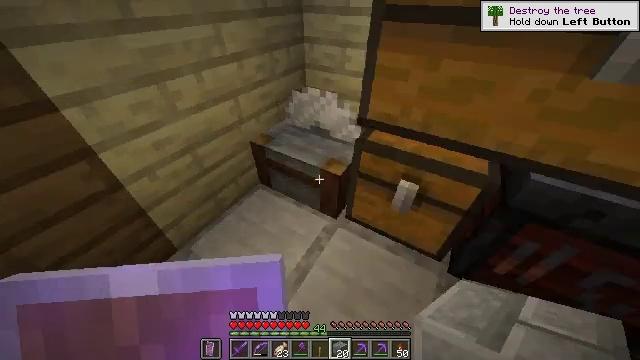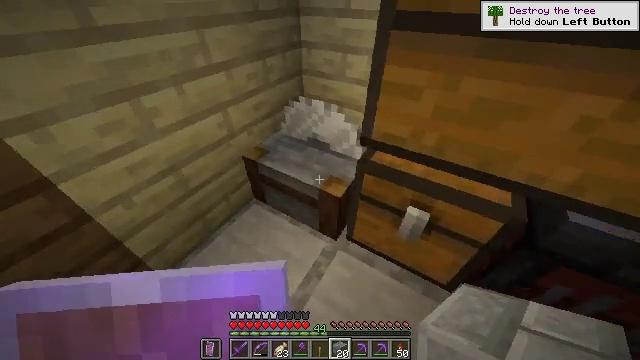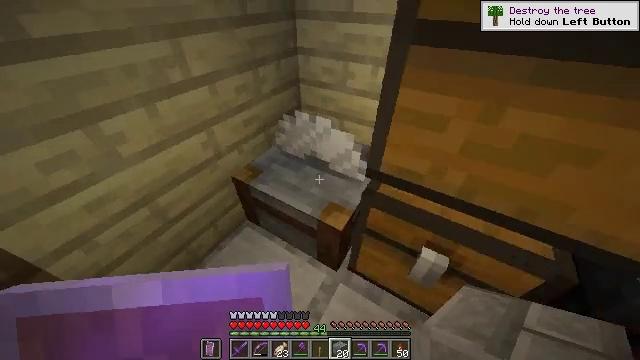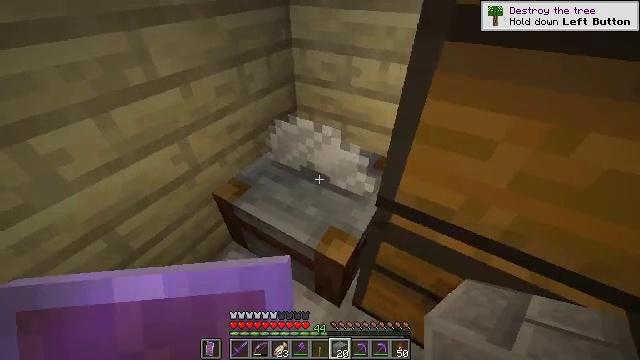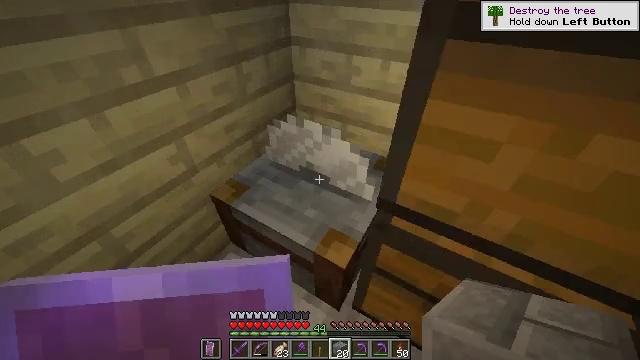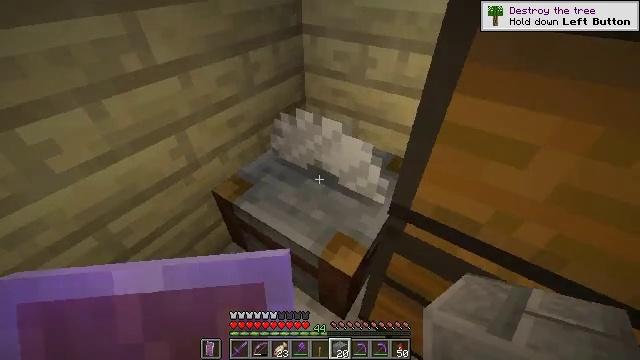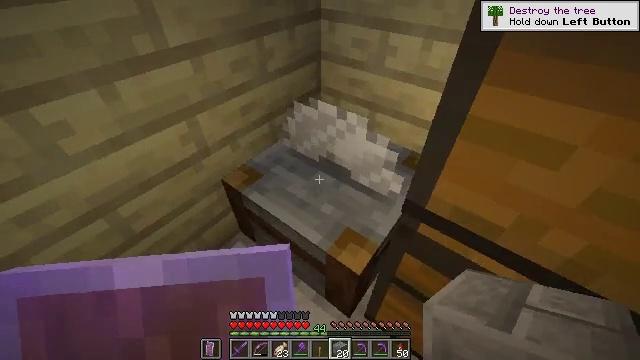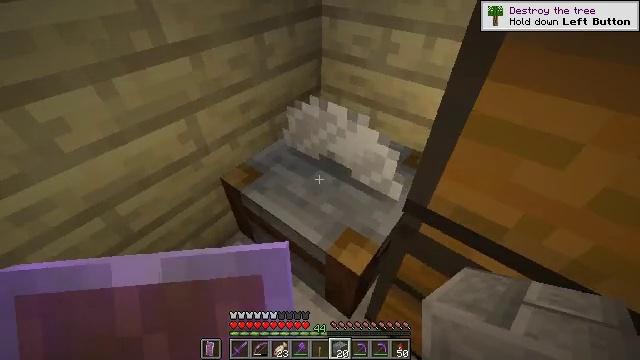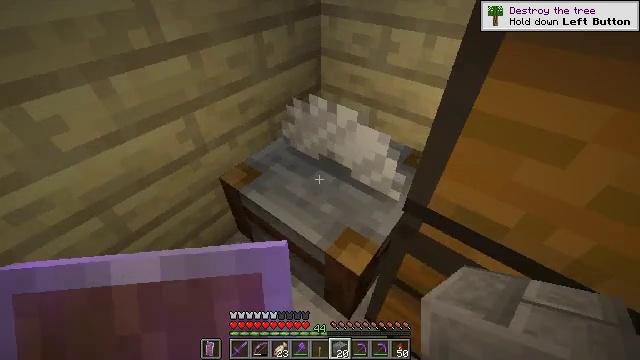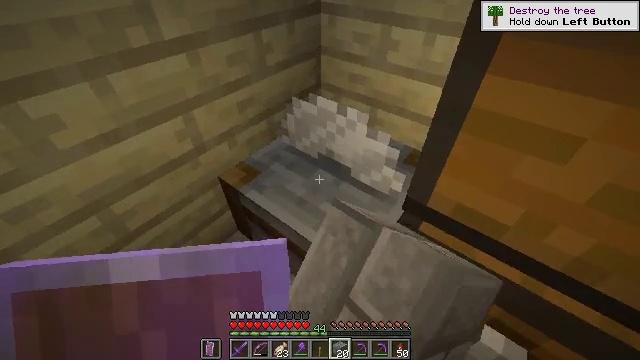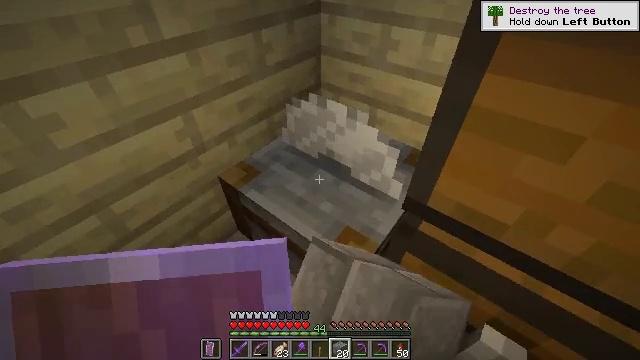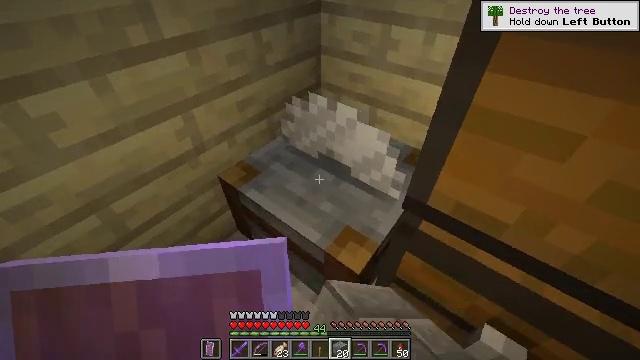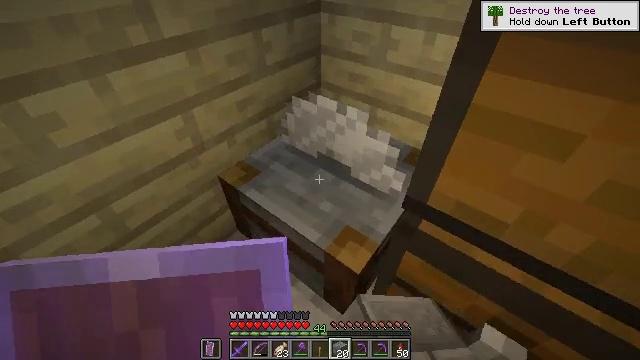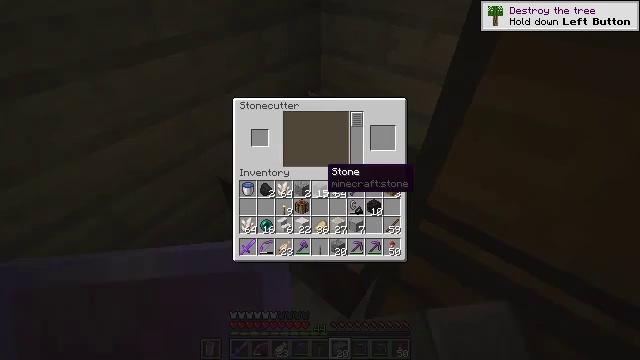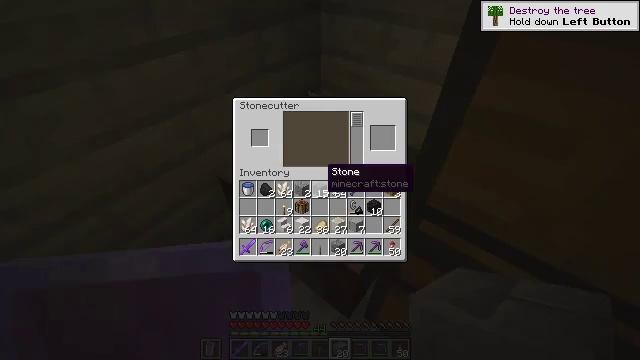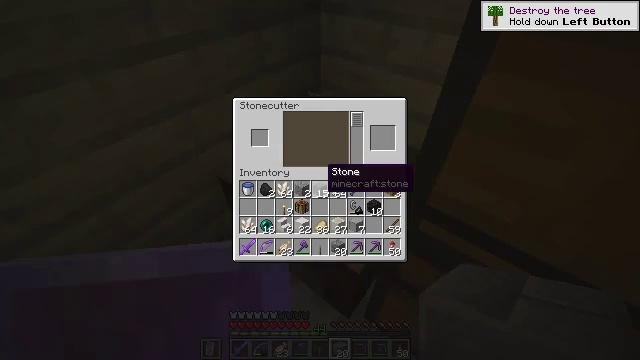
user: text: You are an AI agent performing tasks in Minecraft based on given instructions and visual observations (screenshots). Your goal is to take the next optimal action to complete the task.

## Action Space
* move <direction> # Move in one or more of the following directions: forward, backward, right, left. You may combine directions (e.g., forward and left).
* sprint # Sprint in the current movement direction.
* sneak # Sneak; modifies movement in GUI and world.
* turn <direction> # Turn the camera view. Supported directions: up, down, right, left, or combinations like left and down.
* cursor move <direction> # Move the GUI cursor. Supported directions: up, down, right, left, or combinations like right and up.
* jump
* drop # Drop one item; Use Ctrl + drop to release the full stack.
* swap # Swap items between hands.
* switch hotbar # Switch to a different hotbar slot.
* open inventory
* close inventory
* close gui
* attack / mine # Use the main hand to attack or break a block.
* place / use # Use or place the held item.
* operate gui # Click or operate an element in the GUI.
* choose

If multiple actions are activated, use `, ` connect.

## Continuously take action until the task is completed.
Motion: motion action
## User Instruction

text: craft item air
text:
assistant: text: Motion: move forward
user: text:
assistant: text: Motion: no_op
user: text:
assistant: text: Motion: no_op
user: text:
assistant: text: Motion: no_op
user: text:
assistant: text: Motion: turn left
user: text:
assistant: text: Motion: turn left and down
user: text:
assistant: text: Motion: no_op
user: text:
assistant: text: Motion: use / place
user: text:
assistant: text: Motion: use / place
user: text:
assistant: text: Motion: use / place
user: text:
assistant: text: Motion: use / place
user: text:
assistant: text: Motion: no_op
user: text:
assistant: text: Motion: no_op
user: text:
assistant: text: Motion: no_op
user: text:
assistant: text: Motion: no_op
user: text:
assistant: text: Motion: no_op
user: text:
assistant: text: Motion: no_op
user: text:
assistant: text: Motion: no_op
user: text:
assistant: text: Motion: no_op
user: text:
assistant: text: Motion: no_op
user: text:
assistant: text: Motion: no_op
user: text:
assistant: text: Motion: no_op
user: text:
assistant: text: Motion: turn left
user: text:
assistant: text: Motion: no_op
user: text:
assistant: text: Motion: no_op
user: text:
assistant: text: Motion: no_op
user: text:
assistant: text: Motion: no_op
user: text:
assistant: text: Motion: no_op
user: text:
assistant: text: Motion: no_op
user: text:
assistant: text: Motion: turn right and down